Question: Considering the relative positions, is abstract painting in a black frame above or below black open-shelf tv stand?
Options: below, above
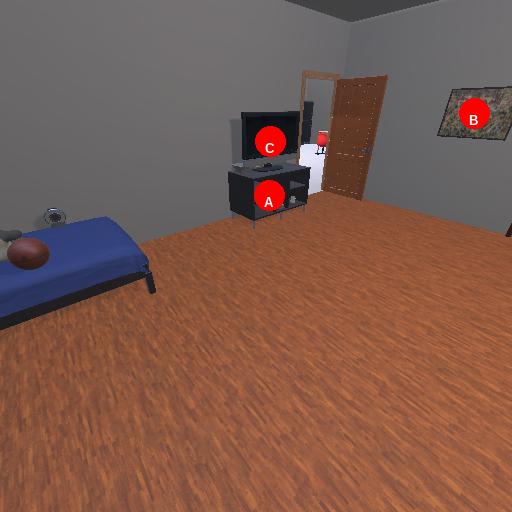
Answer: below